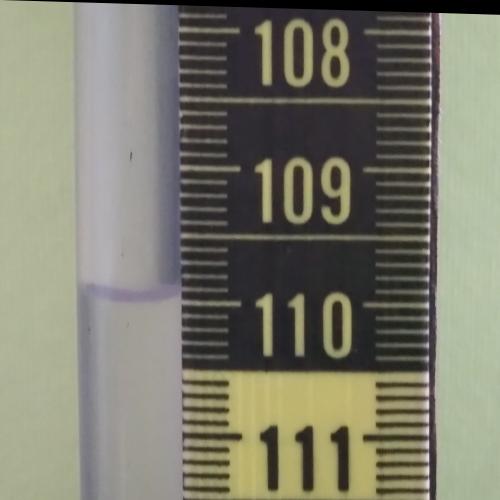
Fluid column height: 110.0 cm